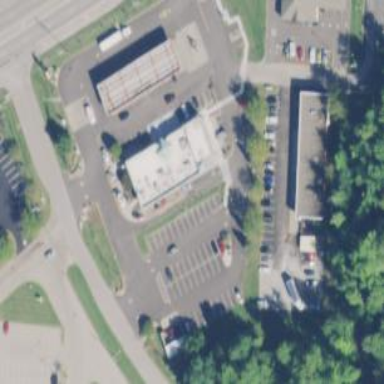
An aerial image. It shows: Convenience shop.